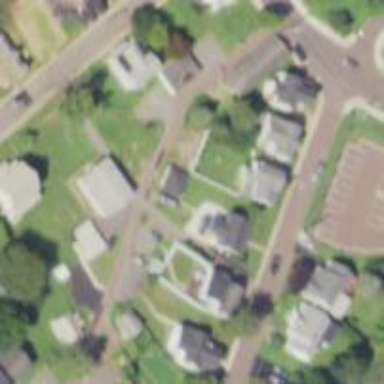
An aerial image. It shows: Alley classified as service road.